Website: macys
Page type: billing-address
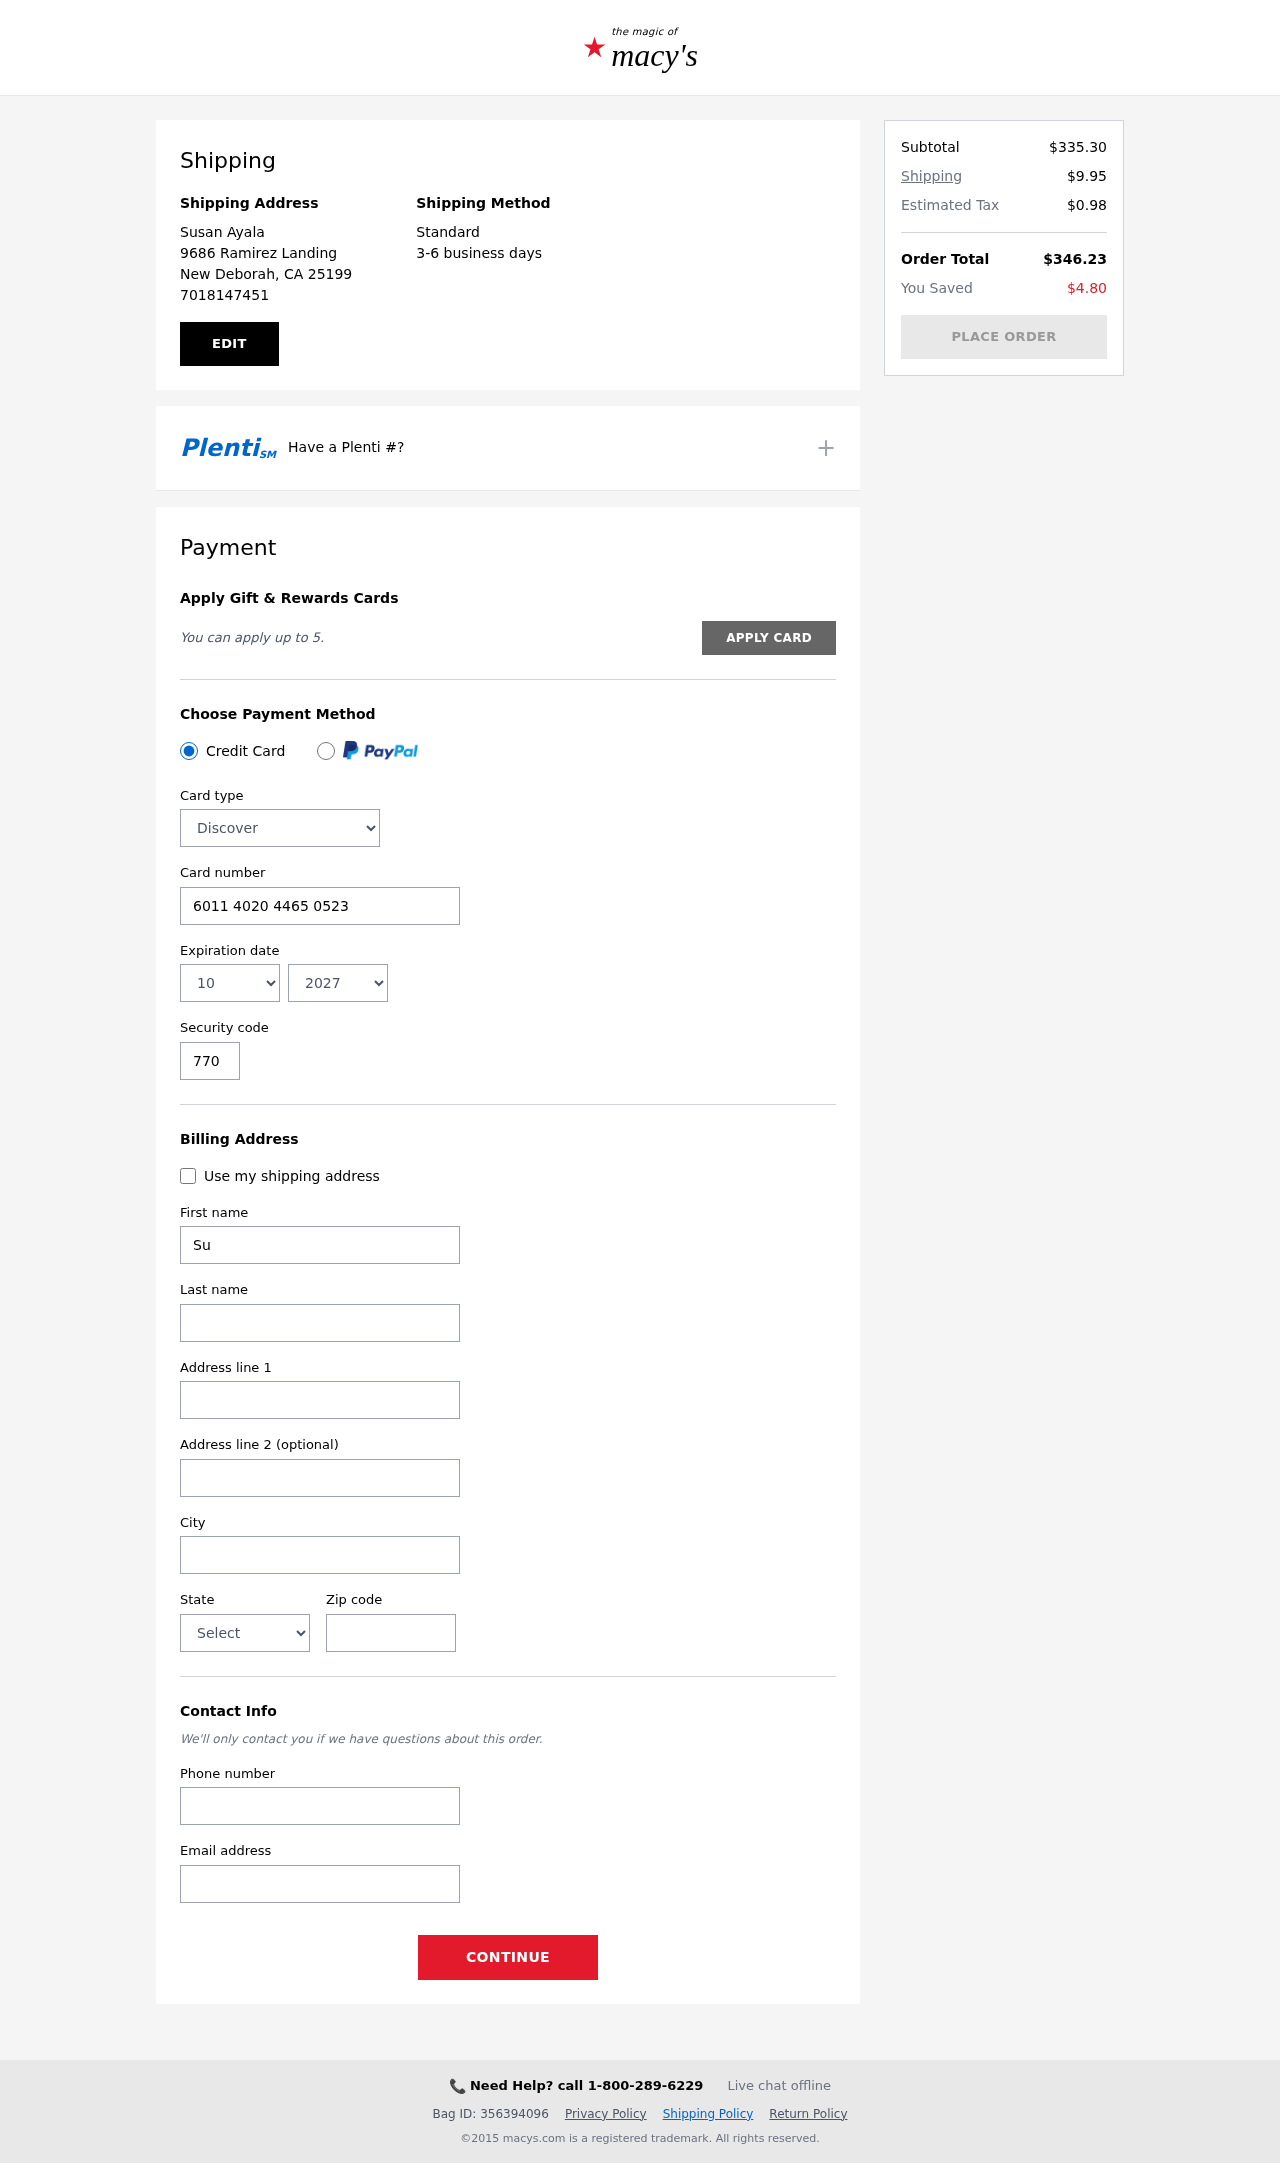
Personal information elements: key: PII_CARD_CVV
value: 770
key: PII_CARD_EXPIRY_MONTH
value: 10
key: PII_CARD_EXPIRY_YEAR
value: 27
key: PII_CARD_NUMBER
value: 6011 4020 4465 0523
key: PII_CARD_TYPE
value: Discover
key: PII_CITY
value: New Deborah
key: PII_CITY_STATE_ZIP
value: New Deborah, CA 25199
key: PII_EMAIL
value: sayala@yahoo.com
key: PII_FIRSTNAME
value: Susan
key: PII_FULLNAME
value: Susan Ayala
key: PII_LASTNAME
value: Ayala
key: PII_PHONE
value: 7018147451
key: PII_POSTCODE
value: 25199
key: PII_STATE
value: California
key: PII_STREET
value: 9686 Ramirez Landing
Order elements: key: ORDER_SUBTOTAL
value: $335.30
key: ORDER_SHIPPING_COST
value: $9.95
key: ORDER_TAX
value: $0.98
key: ORDER_TOTAL
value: $346.23
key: ORDER_SAVINGS
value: $4.80